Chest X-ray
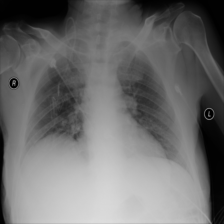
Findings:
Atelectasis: negative
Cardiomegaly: negative
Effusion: negative
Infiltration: negative
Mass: negative
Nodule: positive
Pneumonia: negative
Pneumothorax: negative
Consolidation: negative
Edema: negative
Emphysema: negative
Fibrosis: negative
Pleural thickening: negative
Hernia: negative